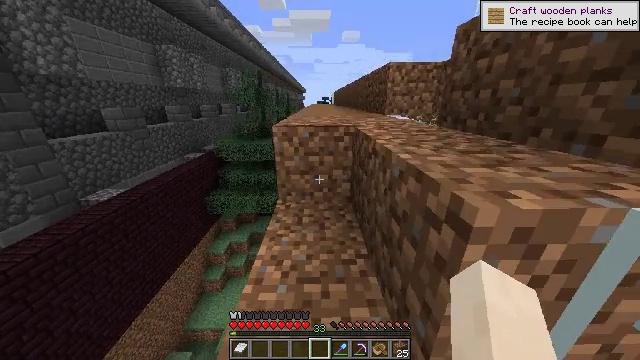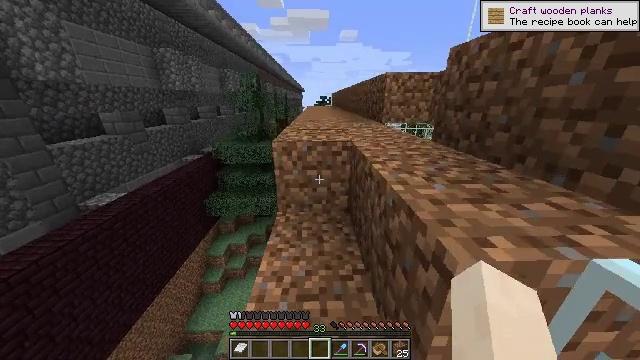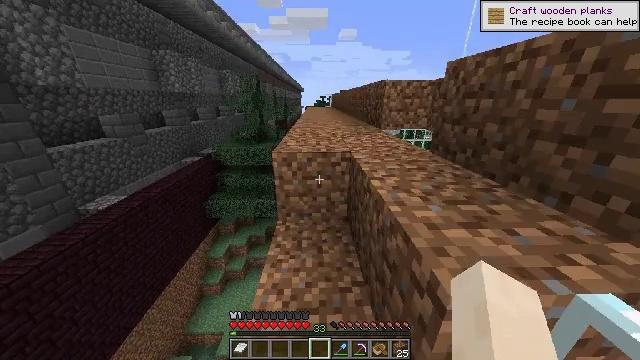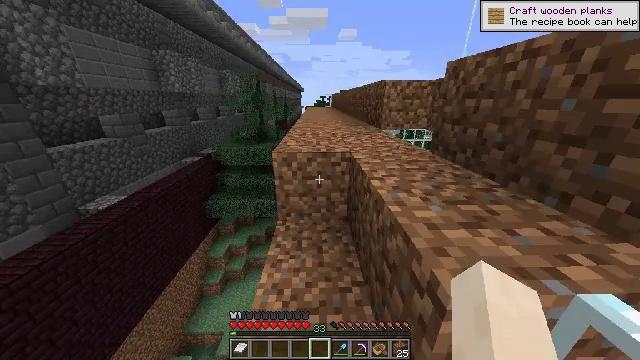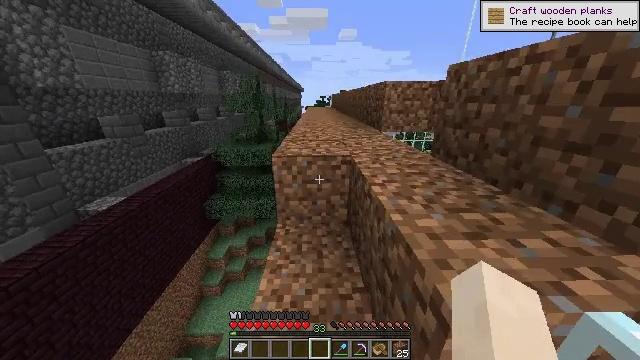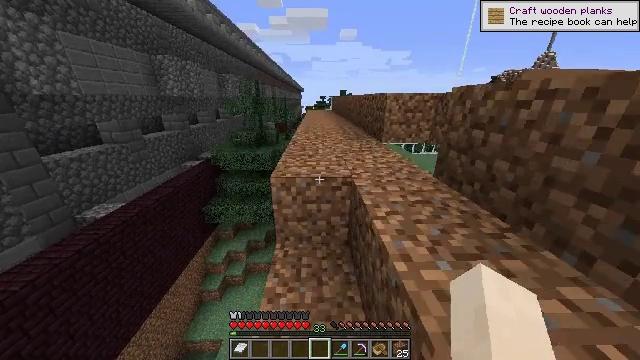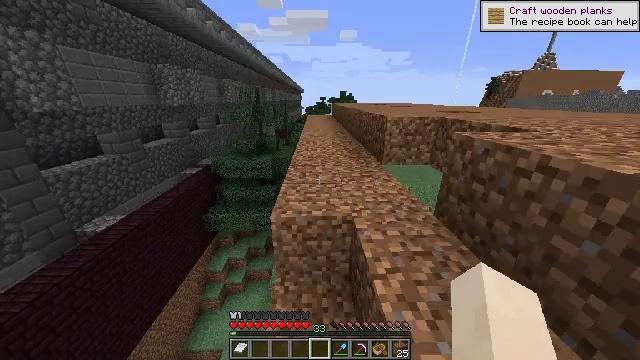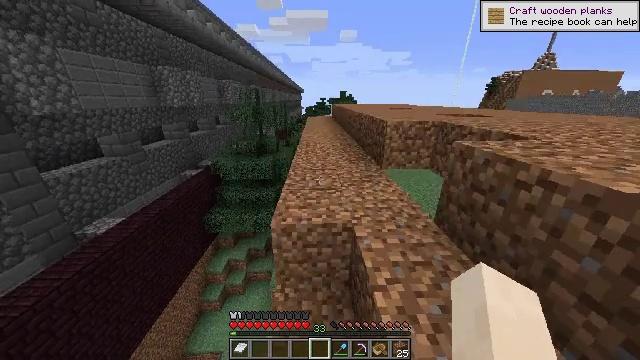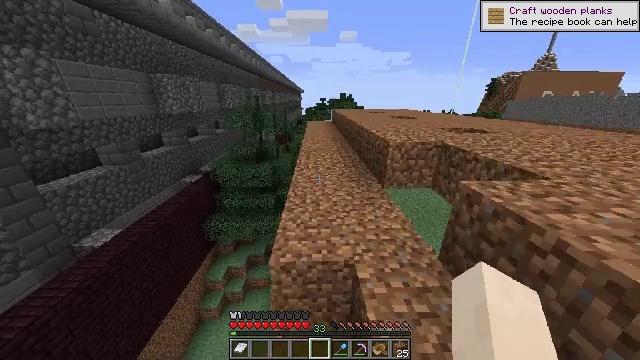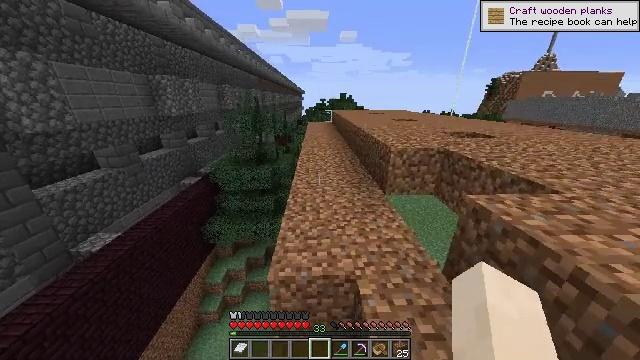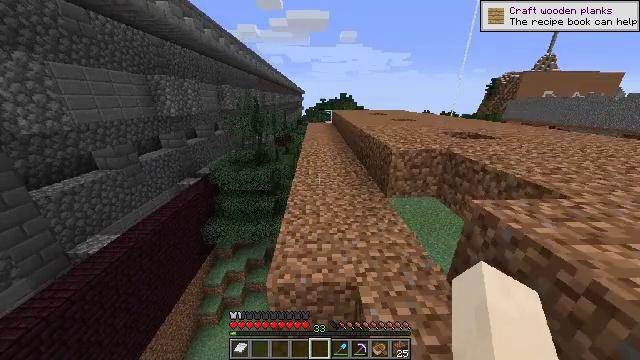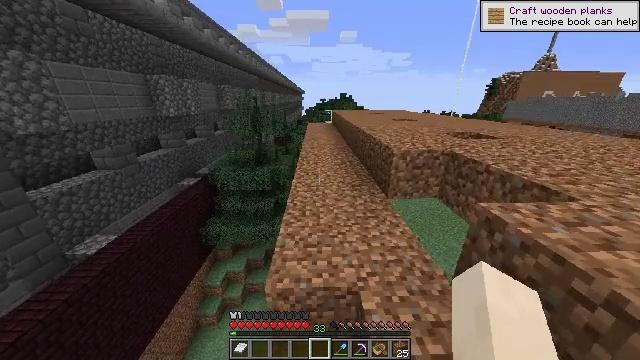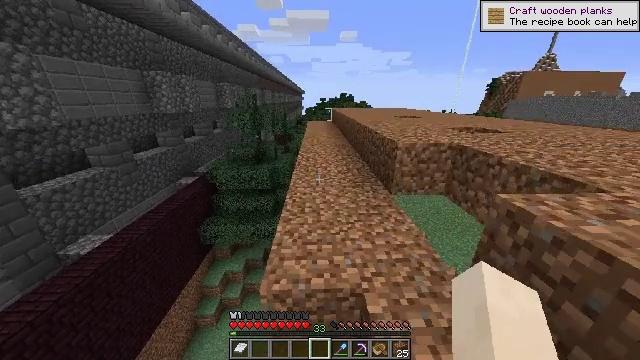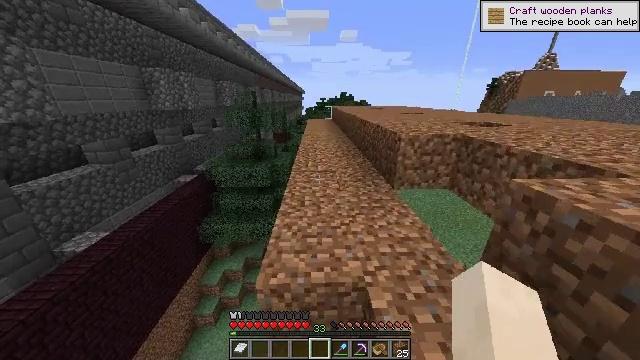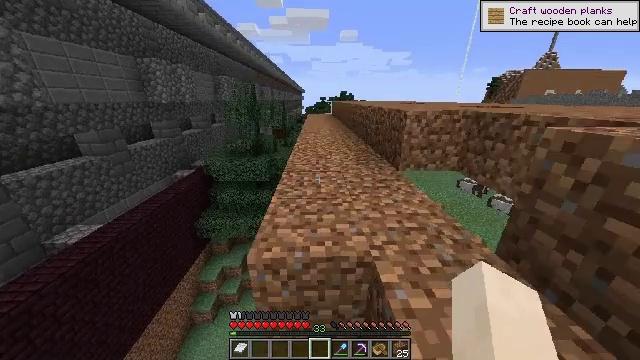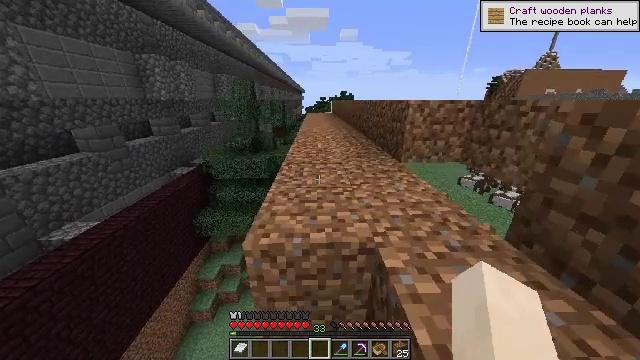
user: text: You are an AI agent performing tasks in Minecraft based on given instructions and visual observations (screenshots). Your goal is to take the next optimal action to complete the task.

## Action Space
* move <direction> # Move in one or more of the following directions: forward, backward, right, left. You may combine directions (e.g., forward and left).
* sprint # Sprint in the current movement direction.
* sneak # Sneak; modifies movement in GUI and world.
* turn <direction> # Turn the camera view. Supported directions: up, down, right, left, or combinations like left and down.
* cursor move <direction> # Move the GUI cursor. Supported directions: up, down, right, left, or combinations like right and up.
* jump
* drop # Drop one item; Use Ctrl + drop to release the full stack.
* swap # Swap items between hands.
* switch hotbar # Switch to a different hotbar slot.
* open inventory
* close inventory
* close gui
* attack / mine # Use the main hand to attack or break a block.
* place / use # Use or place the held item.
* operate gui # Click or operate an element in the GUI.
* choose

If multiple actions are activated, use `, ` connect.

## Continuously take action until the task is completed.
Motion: motion action
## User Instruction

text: Remove the ladder from its position.
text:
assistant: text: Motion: move forward, jump
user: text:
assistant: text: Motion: move forward, jump
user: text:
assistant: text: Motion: move forward, jump
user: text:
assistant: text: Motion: move forward, jump
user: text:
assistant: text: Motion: move forward, jump
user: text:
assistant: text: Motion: move forward, jump
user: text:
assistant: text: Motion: move forward
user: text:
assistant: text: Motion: move forward
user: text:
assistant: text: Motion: no_op
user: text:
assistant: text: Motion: no_op
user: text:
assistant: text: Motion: no_op
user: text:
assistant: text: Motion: no_op
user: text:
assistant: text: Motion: move back
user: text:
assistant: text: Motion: no_op
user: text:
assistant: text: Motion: no_op
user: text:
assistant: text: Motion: no_op
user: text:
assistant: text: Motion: no_op
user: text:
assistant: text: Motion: no_op
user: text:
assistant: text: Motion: no_op
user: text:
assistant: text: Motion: no_op
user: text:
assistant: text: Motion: no_op
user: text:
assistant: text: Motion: no_op
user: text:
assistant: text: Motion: turn down
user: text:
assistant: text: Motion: turn left and down
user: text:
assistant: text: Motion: turn left and down
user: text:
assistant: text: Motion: turn left and down
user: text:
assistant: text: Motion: turn left and down
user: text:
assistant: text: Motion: turn left and up
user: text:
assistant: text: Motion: turn left
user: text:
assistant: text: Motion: turn right and down